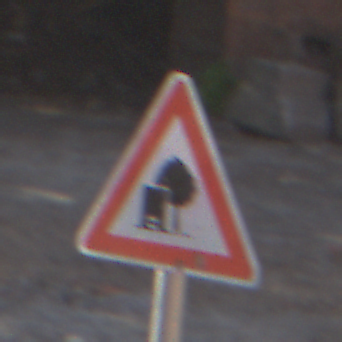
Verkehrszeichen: UnzureichendesLichtraumprofil
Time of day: MorningAfternoon
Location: Outdoor (Suburban)
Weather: PartlyCloudy
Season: NotSpecified
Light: Natural